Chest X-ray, AP view. Patient: 26 years old, sex M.
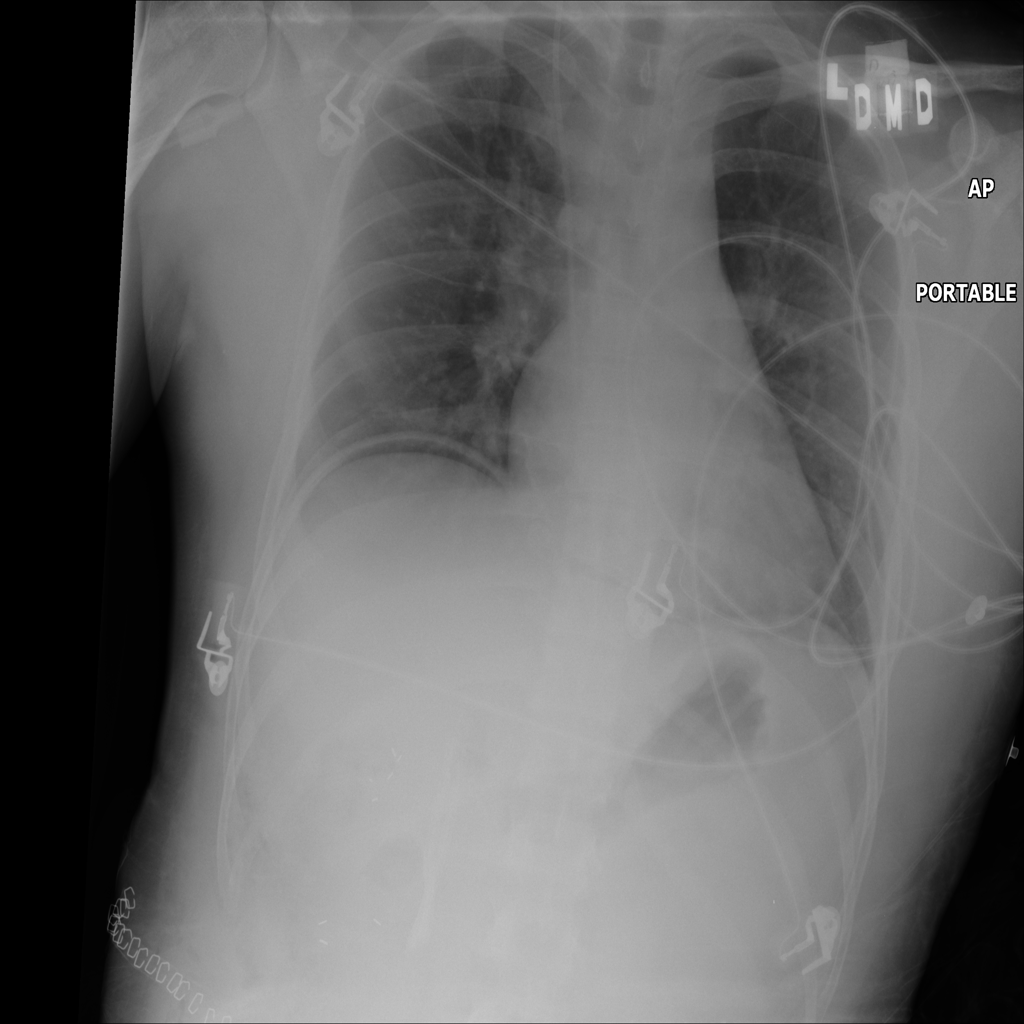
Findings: Infiltration